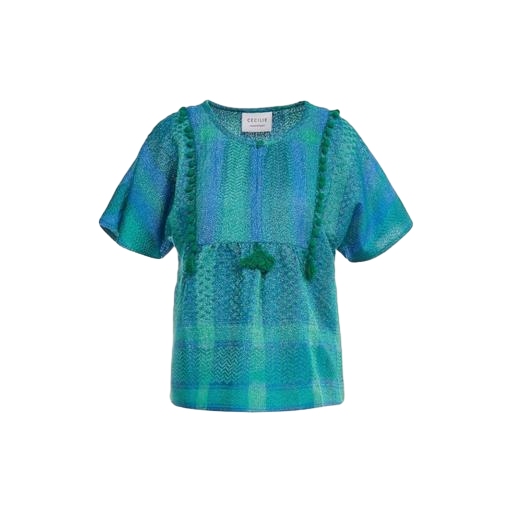
blue juno boxy check t-shirt, blue madras top, blue fwrd exclusive sugar top, white background